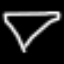
Label: diamond